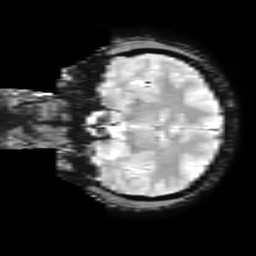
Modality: T2starw
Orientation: coronal
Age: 21
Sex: female
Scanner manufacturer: ge
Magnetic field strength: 3 T
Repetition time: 0.65 s
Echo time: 0.02 s